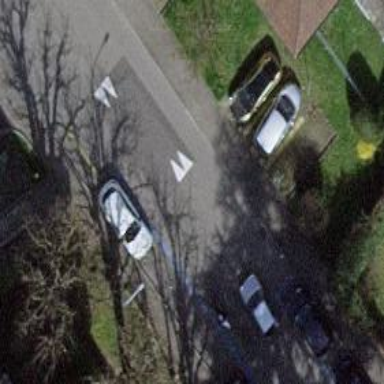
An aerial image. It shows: Traffic hump for calming the traffic.